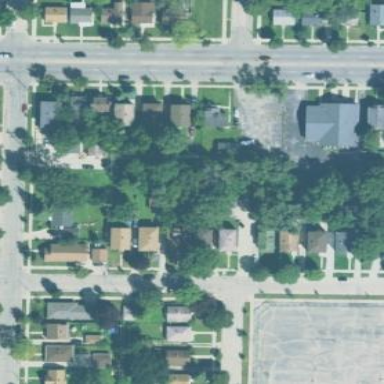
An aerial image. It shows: Sidewalk.